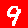
Digit: 9